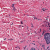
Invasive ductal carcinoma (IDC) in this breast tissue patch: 0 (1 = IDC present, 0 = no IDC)